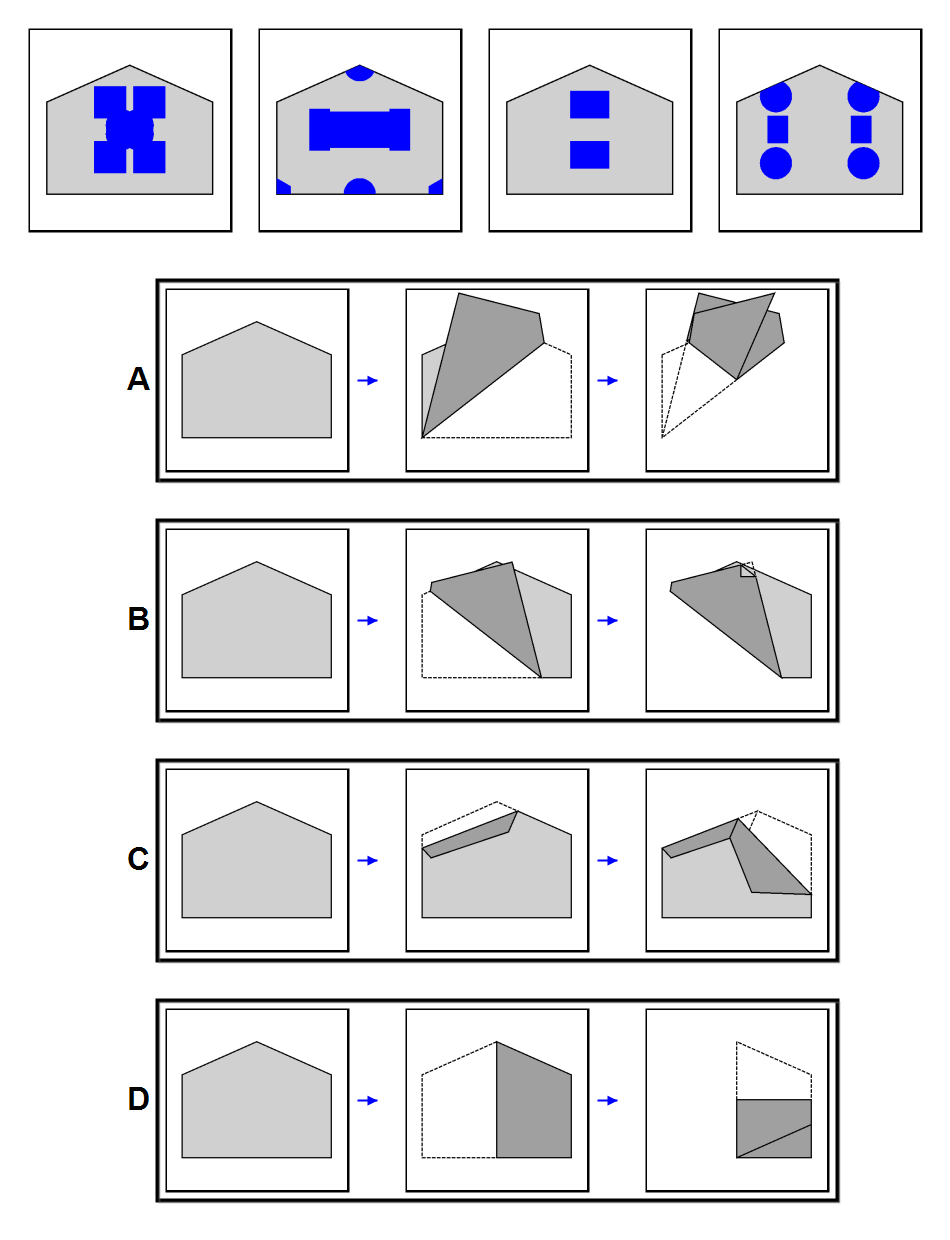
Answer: D